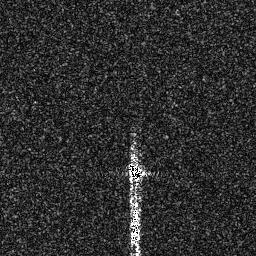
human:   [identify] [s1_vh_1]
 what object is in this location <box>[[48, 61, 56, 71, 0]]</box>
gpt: <ref>1 small ship at the center</ref>